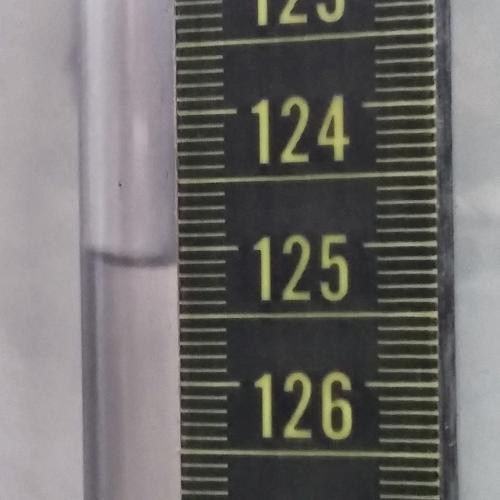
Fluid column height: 125.1 cm